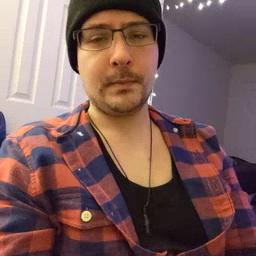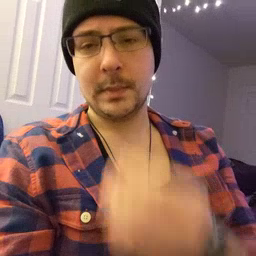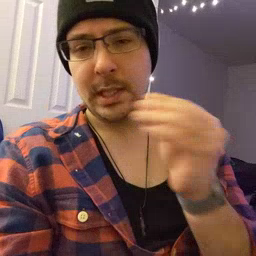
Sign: kiss